Here is a 2-D grayscale rendering of raw rotating-machine vibration samples (signal-to-image). Diagnose the rotating machine from this image, choosing from: normal, misalignment, unbalance, looseness.
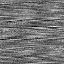
Answer: unbalance